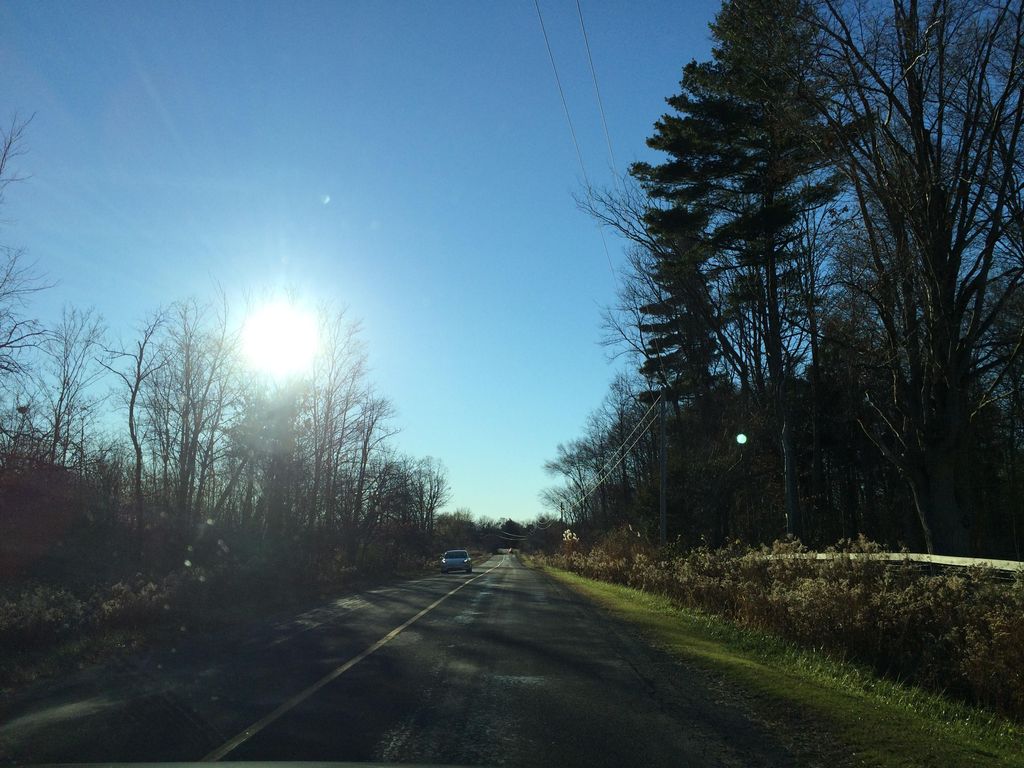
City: kitchener-waterloo